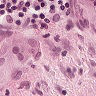
Metastatic tissue present: yes